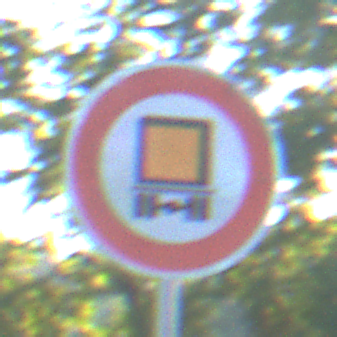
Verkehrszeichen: VerbotKennzeichnungspflichtigeKraftfahrzeugeGefaehrlicheGueter
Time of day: MorningAfternoon
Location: Outdoor (Urban)
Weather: Clear
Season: NotSpecified
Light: Natural